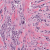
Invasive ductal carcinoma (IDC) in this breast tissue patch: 1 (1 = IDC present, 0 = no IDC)